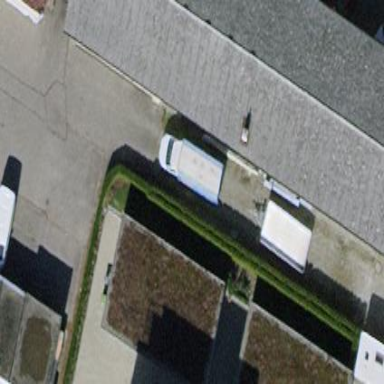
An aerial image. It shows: Garage building.